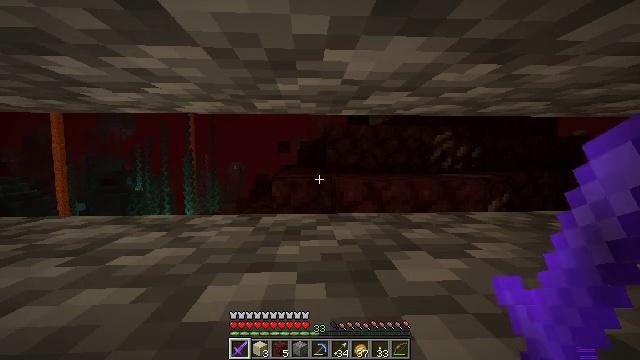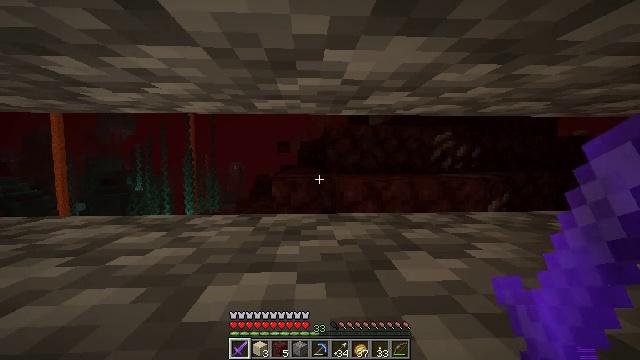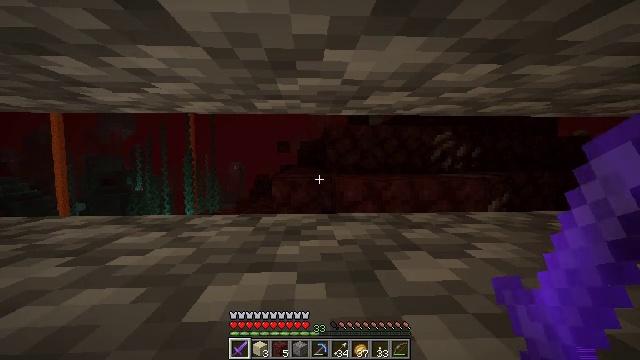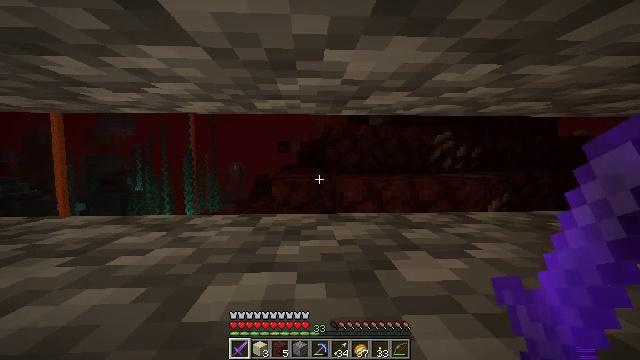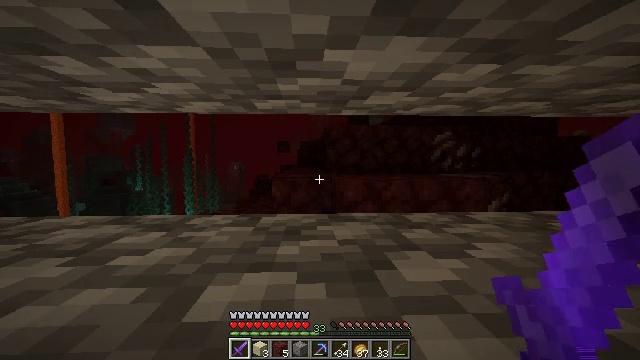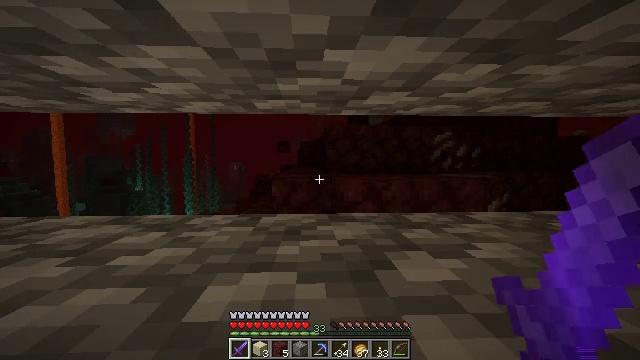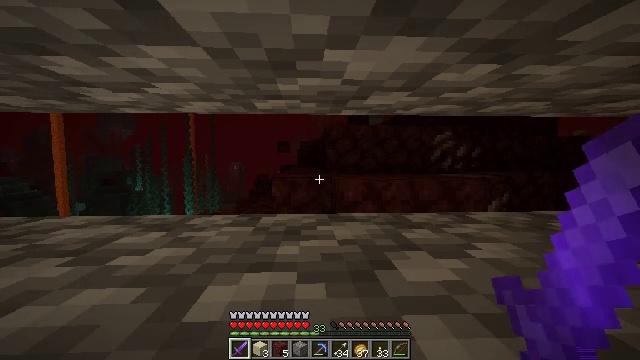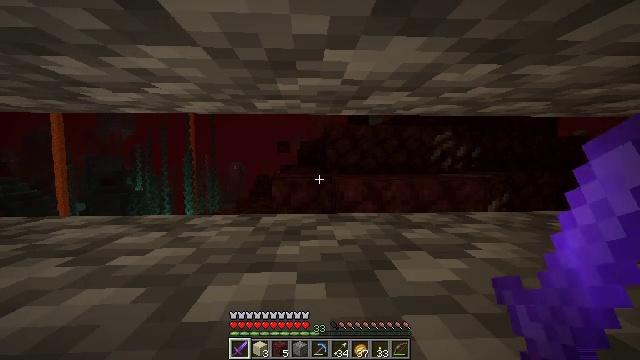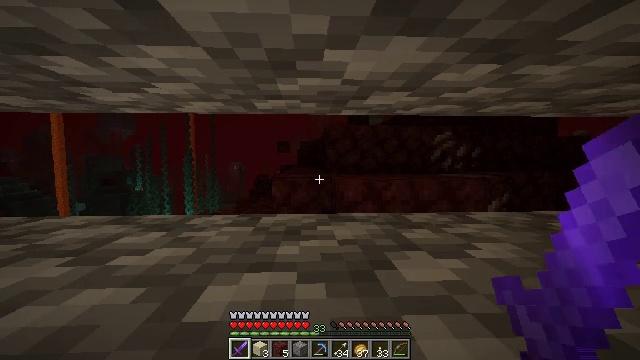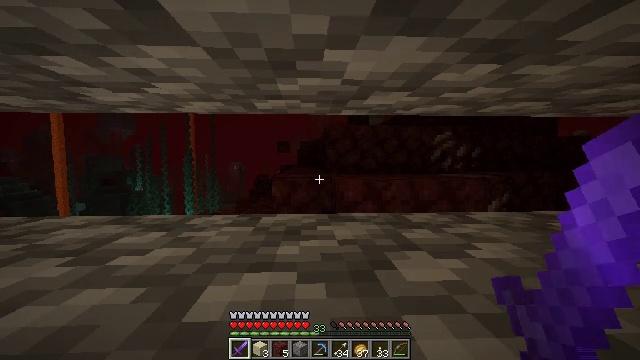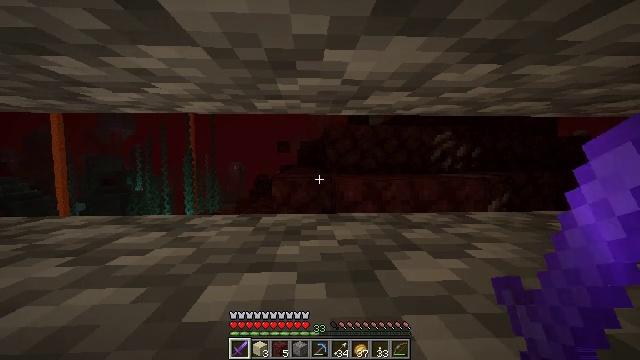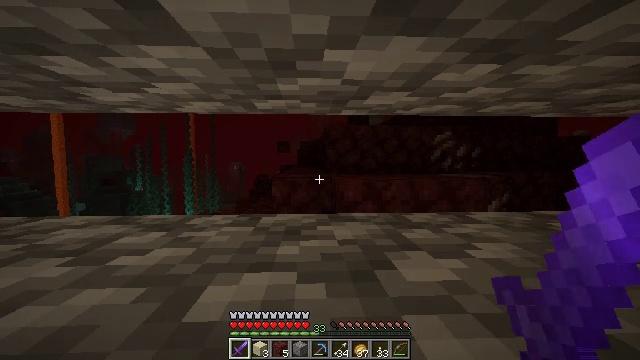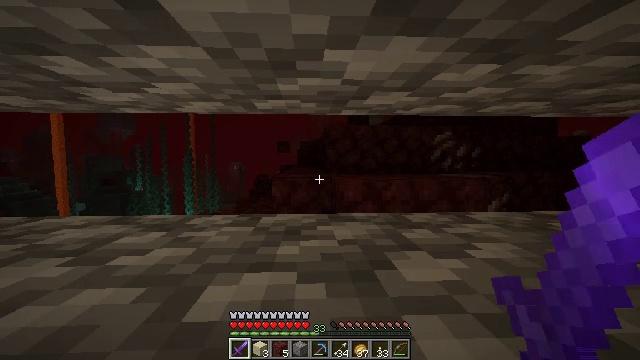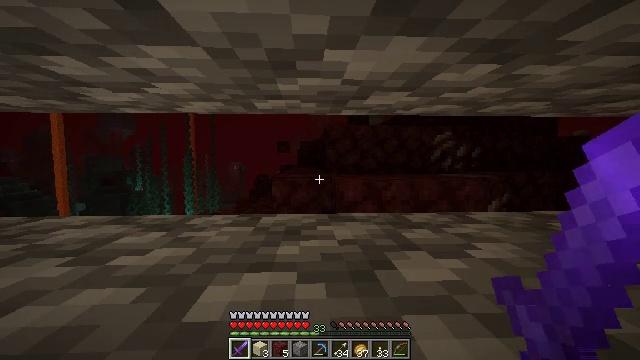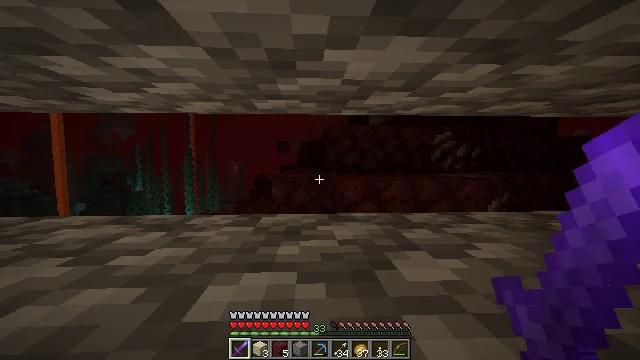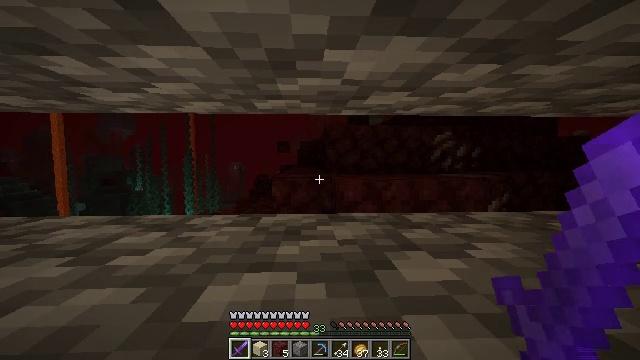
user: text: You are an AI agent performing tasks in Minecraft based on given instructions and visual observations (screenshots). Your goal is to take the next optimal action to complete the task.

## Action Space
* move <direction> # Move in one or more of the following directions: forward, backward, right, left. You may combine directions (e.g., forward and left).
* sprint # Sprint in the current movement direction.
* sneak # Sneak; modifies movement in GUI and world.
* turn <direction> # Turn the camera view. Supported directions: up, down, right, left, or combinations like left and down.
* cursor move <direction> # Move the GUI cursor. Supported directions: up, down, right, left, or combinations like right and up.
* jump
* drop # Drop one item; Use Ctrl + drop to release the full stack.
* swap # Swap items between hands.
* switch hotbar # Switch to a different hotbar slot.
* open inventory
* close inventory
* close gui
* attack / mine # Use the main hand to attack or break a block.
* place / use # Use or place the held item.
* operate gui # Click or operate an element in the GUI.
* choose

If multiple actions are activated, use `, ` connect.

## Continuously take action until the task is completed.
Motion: motion action
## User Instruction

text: Attack the cobblestone slab to gather it.
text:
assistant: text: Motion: no_op
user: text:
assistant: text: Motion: no_op
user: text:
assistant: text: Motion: no_op
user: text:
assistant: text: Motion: no_op
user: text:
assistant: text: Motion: no_op
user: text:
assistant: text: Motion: no_op
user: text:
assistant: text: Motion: no_op
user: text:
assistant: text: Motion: no_op
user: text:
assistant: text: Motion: no_op
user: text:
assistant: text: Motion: no_op
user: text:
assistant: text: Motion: no_op
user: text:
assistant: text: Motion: no_op
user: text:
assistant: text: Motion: no_op
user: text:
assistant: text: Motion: no_op
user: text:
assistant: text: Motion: no_op
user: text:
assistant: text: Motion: no_op
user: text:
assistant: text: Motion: no_op
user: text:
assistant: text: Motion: no_op
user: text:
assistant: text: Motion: no_op
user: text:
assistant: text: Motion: no_op
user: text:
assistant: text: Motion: no_op
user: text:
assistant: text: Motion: no_op
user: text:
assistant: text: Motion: no_op
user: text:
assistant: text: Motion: no_op
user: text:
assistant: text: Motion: no_op
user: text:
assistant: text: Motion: no_op
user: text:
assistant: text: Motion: no_op
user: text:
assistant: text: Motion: no_op
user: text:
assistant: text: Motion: no_op
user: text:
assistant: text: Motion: no_op